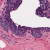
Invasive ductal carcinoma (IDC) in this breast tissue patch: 0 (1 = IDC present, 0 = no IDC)